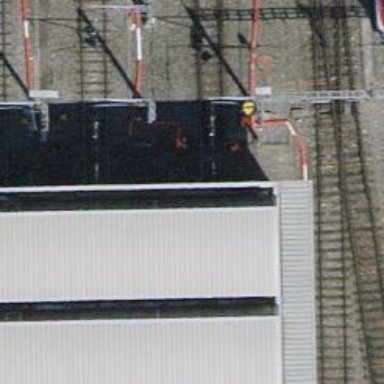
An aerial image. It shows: Railway yard with one track. The railway is electrified with contact line.